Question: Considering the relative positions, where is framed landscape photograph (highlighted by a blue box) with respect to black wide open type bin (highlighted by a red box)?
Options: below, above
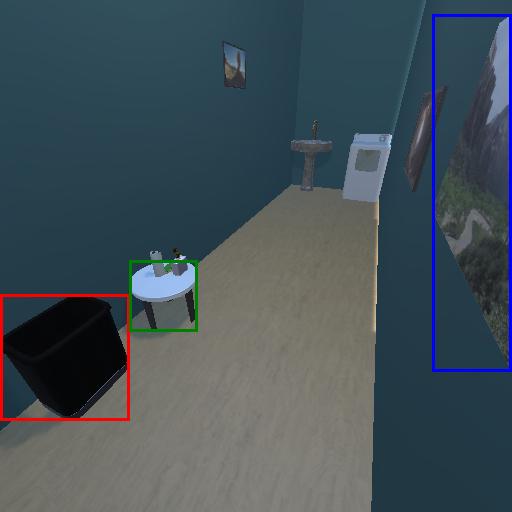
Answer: below